Interaction volume radius: 5 \u00c5
Interaction volume height: 10 \u00c5
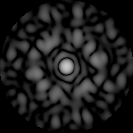
Disorder parameter: 0.8017